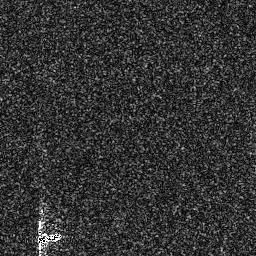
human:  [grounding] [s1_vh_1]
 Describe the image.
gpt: In the satellite image, there is  <ref>1 small ship </ref> <box>[[13, 89, 24, 96, 0]]</box> located at bottom left.